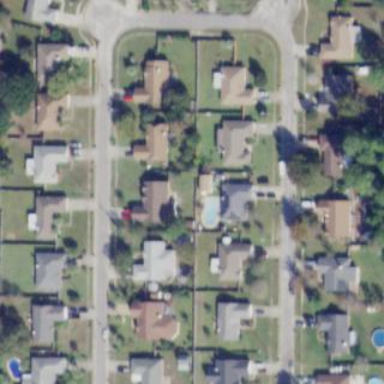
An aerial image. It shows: This residential area consists of single-family homes.